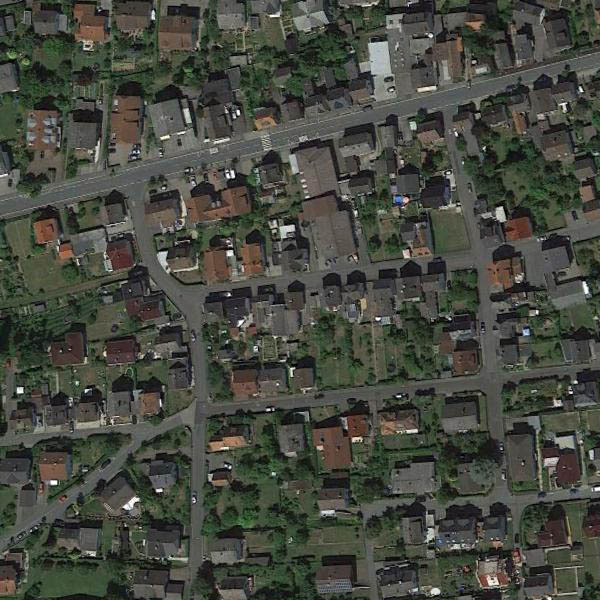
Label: DenseResidential